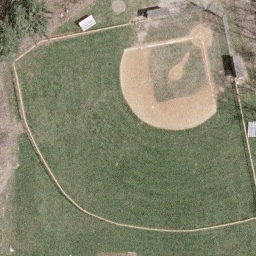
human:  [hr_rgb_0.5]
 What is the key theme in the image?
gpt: baseball diamond